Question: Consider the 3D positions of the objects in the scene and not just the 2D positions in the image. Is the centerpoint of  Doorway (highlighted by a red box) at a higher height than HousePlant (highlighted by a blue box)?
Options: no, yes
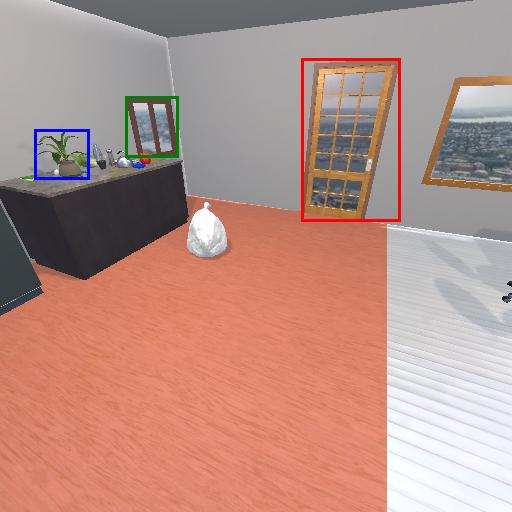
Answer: no